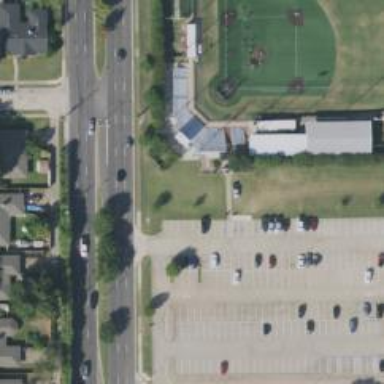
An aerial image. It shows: Parking space is available.